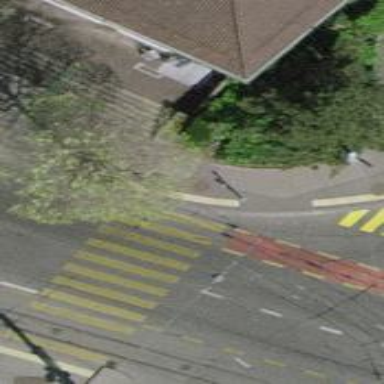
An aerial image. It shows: Road crossing with traffic signals.